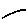
Label: line